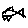
Label: fish